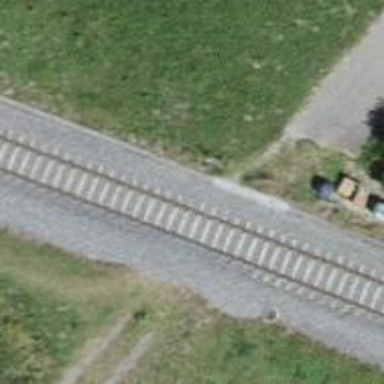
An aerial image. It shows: Level crossing along the railway.